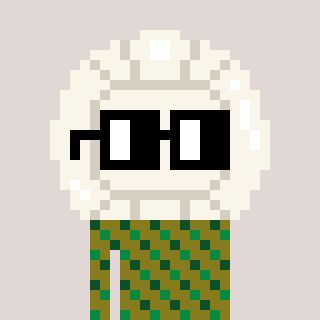
a pixel art character with square black glasses, a volleyball-shaped head and a gunk-colored body on a warm background